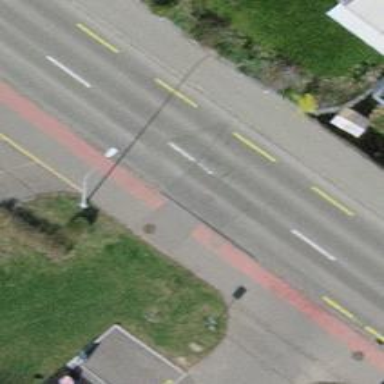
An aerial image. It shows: Tertiary road with asphalt surface and sidewalks on both sides.